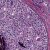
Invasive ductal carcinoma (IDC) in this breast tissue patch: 0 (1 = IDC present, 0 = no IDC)